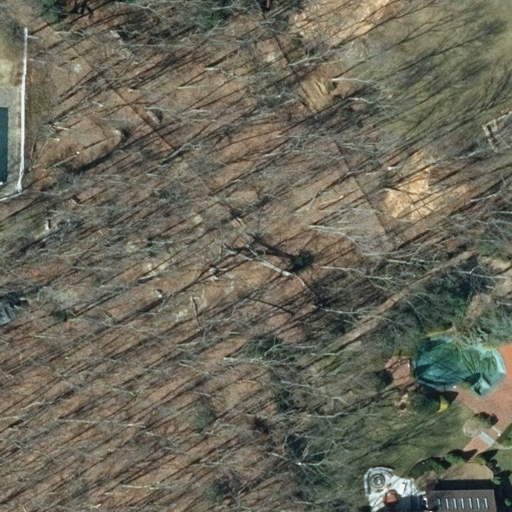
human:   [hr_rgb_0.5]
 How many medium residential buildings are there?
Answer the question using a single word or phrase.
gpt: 0

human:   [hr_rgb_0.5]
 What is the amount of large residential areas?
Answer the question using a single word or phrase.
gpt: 1

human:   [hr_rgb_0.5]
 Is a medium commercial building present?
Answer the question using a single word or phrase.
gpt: no

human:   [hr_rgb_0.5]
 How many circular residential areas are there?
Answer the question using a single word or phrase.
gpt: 0

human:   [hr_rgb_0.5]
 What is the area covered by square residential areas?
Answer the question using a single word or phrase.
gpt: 0m2

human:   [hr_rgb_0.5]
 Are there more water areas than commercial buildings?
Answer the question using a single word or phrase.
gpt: no

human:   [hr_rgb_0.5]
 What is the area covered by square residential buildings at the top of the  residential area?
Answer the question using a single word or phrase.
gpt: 0m2

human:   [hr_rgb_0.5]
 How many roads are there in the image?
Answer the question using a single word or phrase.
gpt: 0

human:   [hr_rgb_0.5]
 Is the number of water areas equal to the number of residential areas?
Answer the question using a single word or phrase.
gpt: no

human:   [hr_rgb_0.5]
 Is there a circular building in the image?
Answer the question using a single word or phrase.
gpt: no

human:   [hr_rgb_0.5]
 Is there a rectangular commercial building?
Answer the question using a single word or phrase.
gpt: no

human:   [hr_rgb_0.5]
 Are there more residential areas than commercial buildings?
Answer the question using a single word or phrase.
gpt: yes

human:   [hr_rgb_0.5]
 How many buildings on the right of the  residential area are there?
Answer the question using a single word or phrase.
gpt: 1

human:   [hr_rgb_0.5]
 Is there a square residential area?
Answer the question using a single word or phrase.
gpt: no

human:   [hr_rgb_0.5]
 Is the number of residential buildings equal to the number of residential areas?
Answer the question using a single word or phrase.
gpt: yes

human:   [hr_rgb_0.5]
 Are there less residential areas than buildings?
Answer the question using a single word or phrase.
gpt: no

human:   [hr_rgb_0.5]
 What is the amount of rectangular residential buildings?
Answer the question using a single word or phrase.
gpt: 1

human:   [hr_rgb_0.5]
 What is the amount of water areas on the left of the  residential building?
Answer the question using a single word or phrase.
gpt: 0

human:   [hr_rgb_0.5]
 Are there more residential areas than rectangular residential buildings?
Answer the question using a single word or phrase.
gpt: no

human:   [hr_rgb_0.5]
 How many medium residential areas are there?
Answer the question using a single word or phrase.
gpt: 0

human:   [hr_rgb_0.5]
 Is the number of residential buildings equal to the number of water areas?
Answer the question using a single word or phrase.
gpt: no

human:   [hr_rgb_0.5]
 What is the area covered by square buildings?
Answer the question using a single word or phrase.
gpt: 0m2

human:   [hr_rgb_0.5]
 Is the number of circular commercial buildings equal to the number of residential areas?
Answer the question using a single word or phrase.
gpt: no

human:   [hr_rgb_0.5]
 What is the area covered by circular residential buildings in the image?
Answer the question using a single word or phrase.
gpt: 0m2

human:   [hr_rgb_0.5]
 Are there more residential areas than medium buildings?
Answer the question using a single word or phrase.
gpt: yes

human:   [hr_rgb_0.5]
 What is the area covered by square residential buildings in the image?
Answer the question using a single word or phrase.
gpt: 0m2

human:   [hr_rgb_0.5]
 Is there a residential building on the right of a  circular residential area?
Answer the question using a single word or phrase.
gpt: no

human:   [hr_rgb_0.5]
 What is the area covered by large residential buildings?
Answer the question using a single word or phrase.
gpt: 0m2

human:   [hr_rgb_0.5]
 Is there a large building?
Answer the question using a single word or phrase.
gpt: no

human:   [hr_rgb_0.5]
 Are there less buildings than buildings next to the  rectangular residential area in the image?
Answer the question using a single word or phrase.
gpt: no

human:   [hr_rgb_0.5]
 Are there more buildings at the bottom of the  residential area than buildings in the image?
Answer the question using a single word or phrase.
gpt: no

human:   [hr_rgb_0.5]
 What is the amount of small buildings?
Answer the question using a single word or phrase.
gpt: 1

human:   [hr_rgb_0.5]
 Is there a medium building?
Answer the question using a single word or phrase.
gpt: no

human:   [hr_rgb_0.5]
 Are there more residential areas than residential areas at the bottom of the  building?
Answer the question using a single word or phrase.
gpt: yes

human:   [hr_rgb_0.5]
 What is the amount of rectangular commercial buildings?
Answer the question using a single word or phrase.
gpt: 0

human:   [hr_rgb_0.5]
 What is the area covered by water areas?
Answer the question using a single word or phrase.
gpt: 0m2